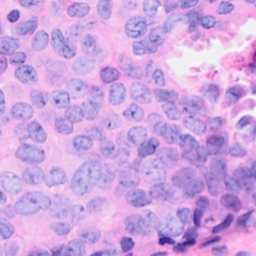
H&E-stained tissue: Breast